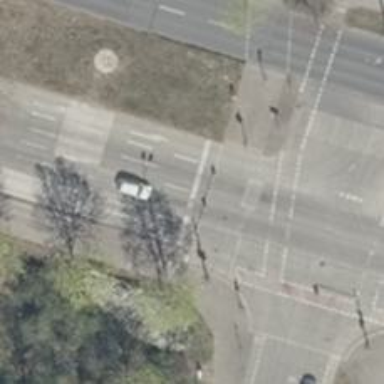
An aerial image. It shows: Road with traffic signals.